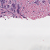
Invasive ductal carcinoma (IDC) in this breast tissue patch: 1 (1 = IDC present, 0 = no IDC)